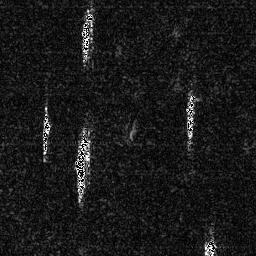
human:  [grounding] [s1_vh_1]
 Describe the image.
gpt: In the satellite image, there is  <ref>1 medium ship </ref> <box>[[29, 3, 36, 24, 0]]</box> located at top,  <ref>1 medium ship </ref> <box>[[14, 42, 19, 60, 0]]</box> located at left,  <ref>1 medium ship </ref> <box>[[27, 50, 35, 77, 0]]</box> located at center,  <ref>1 medium ship </ref> <box>[[71, 35, 76, 54, 0]]</box> located at right,  <ref>1 small ship </ref> <box>[[77, 92, 84, 99, 0]]</box> located at bottom right.